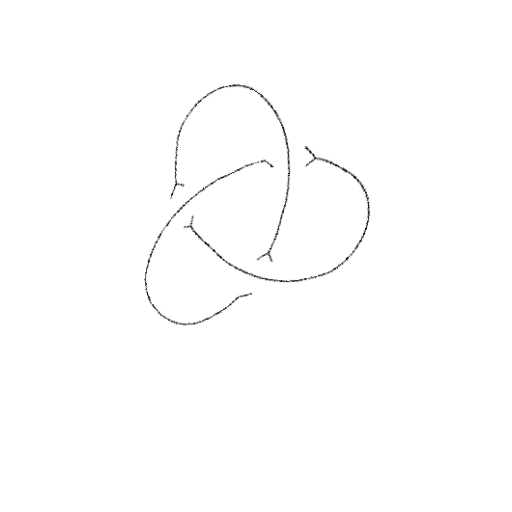
Crossing number: 3